Field crop: tomato
Growth stage: 1
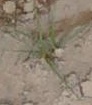
Species: cyperus